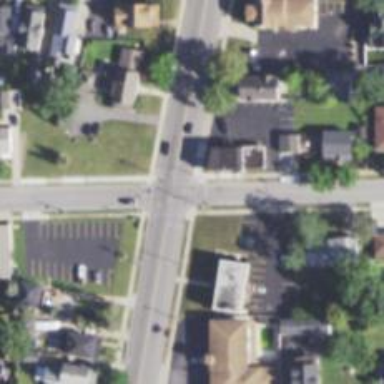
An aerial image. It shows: Marked road crossing.